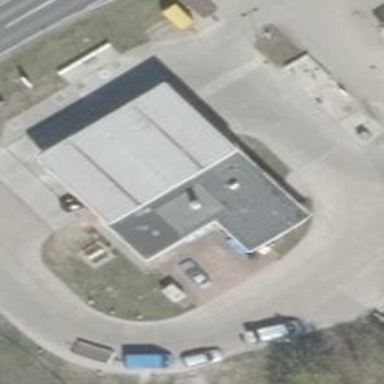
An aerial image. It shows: Convenience shop.